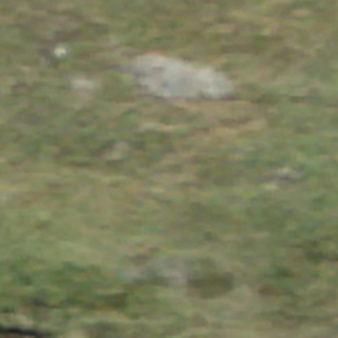
Label: other